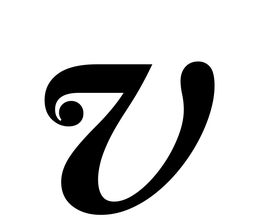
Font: LibreCaslonText-Italic_SemiBold_Italic